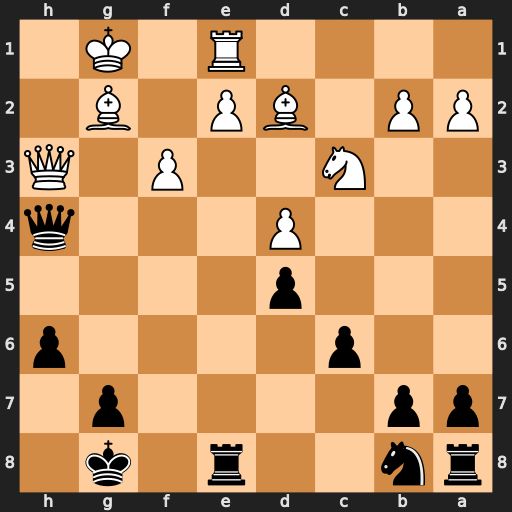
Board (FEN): rn2r1k1/pp4p1/2p4p/3p4/3P3q/2N2P1Q/PP1BP1B1/4R1K1
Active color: b
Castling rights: -
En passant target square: -
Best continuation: Qxd4+ Kh1 Qxd2